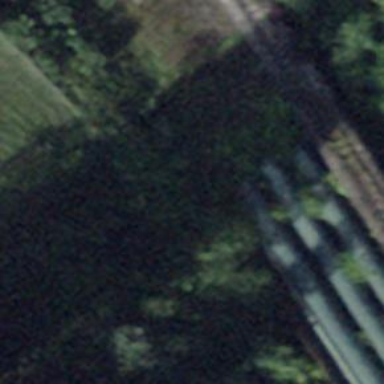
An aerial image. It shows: Man-made water pipeline.